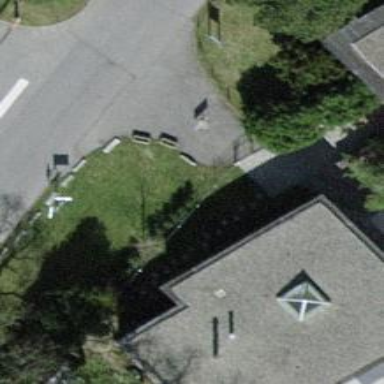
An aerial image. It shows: Gate.